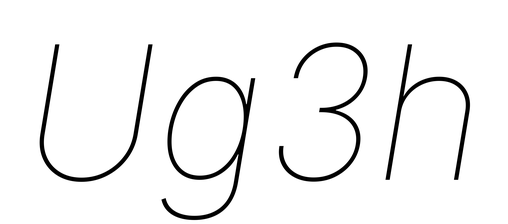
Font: Inter-Italic_Thin_Italic